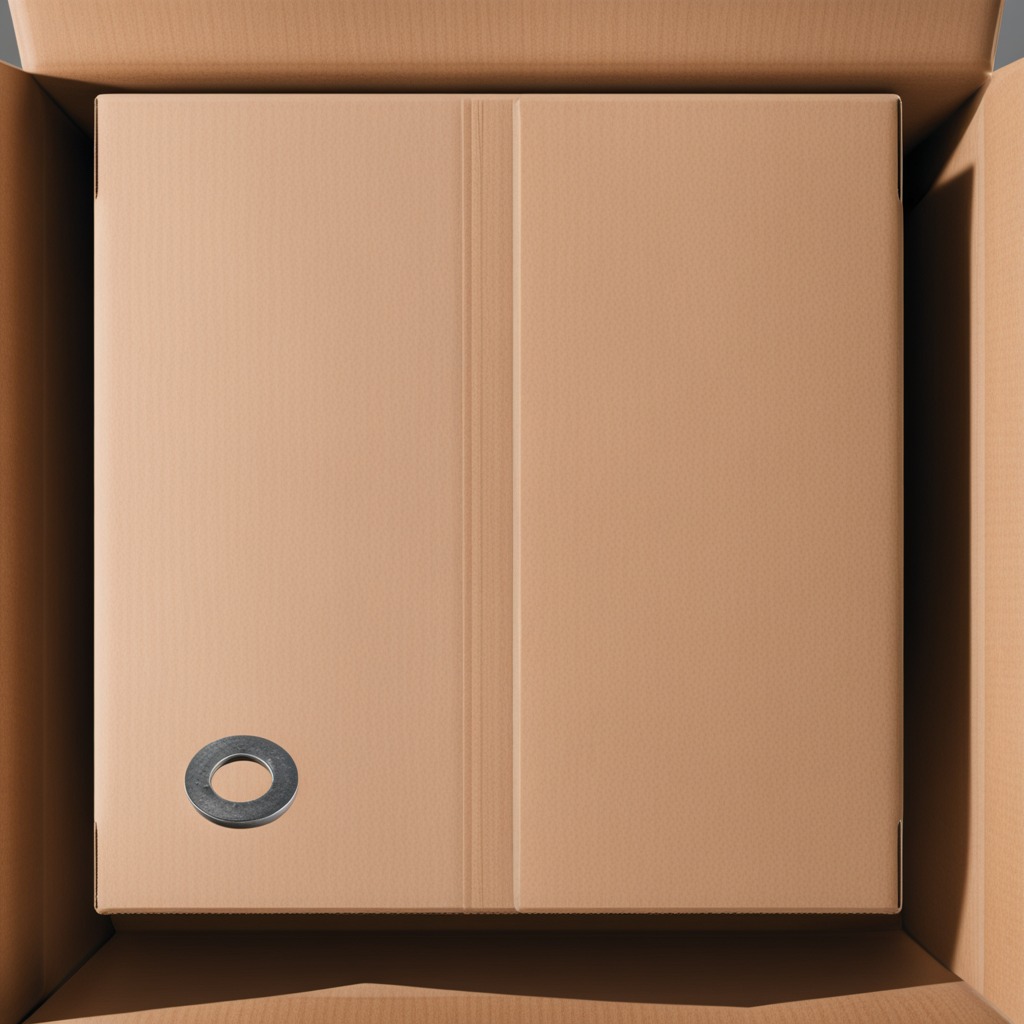
A flat metal washer is lying on a clean dry cardboard box surface in an outdoor workshop during daytime bright natural light soft shadows slightly creased but